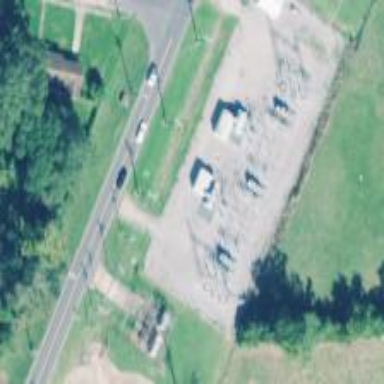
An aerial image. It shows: Distribution level power substation surrounded by fence.